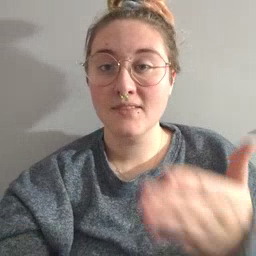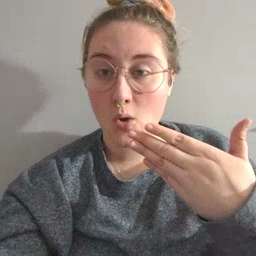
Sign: close